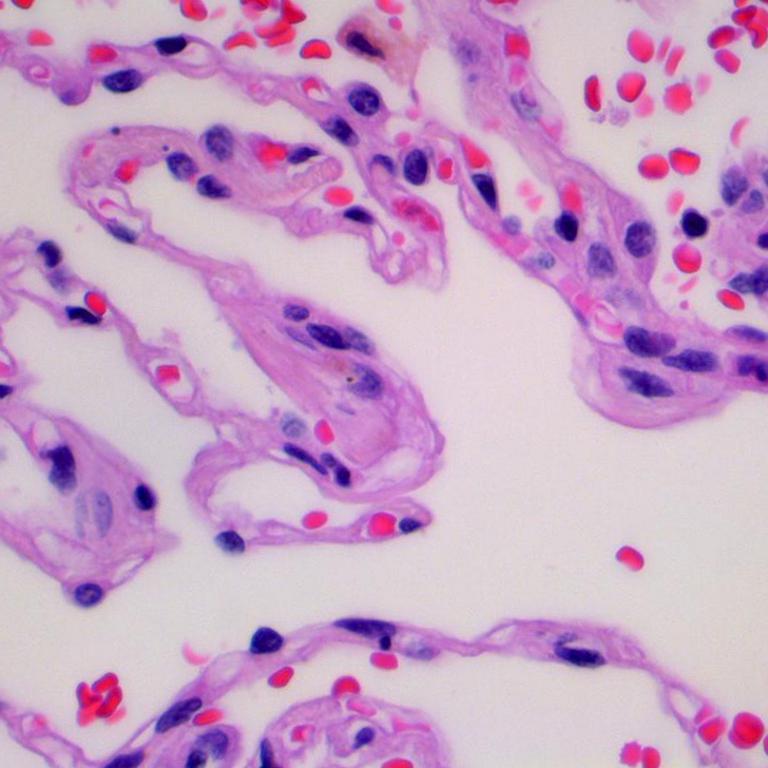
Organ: lung
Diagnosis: benign